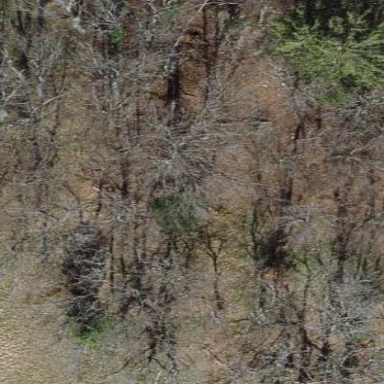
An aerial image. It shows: Beautiful woodland area.